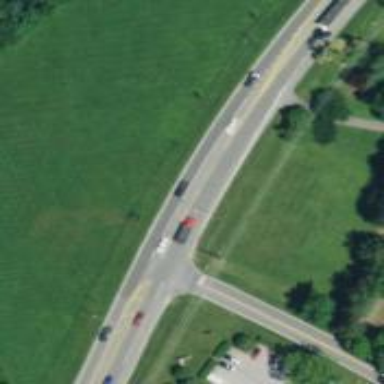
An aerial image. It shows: Primary road with asphalt surface.